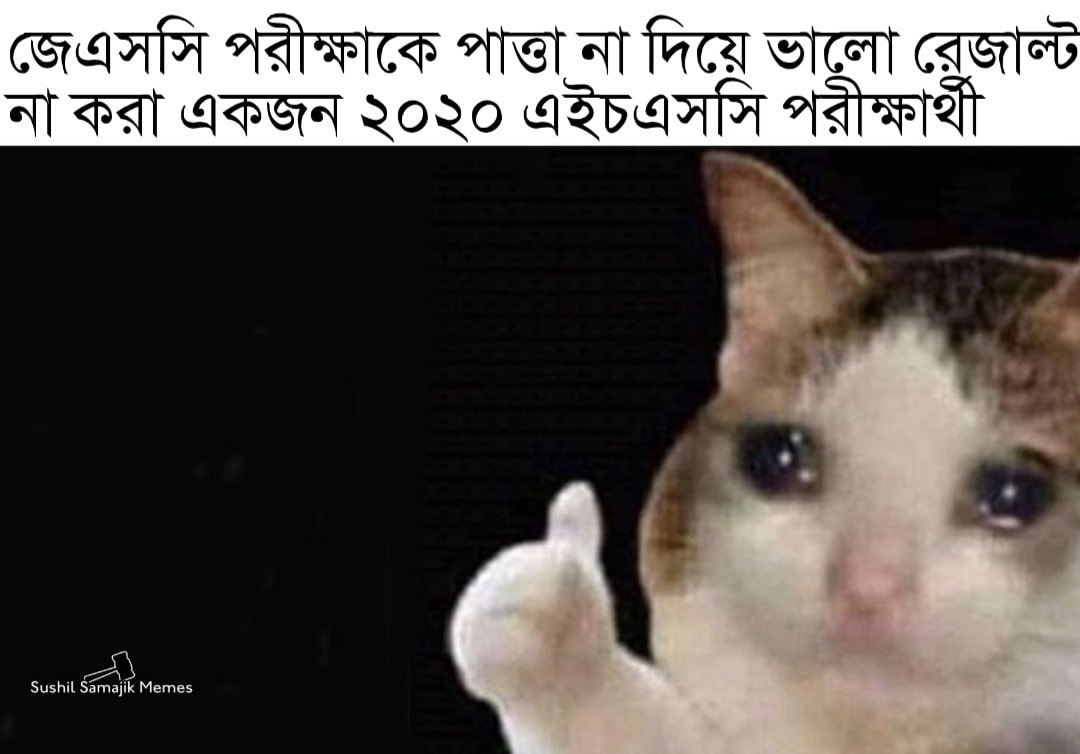
Caption: জেএসসি পরীক্ষাকে পাত্তা না দিয়ে ভালো রেজাল্ট না করা একজন ২০২০ এইচএসসি পরীক্ষার্থী
Label: non-hate